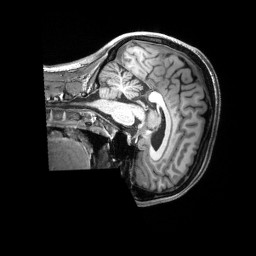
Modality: T1w
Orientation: sagittal
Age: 47
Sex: female
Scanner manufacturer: siemens
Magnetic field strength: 3 T
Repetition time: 2.3 s
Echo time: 0.00228 s